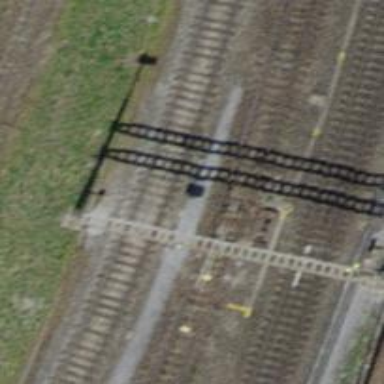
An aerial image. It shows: Railway switch.